Field crop: maize
Growth stage: 2
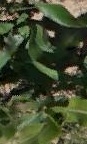
Species: maize